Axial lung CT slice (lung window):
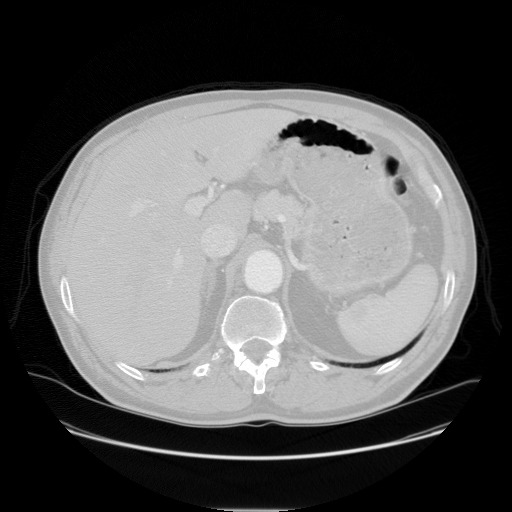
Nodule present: no